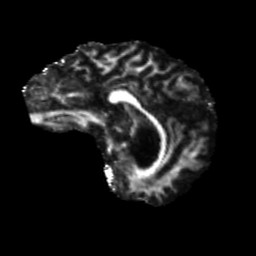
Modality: FA
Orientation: sagittal
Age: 74
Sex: female
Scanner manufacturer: siemens
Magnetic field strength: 3 T
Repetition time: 5.25 s
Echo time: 0.08 s